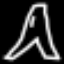
Label: The Eiffel Tower